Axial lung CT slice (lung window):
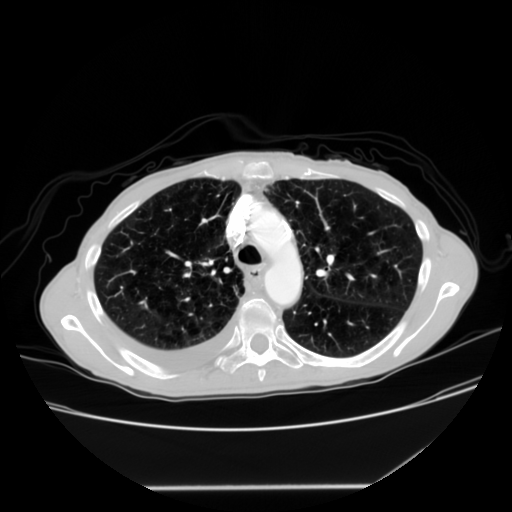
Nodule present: no